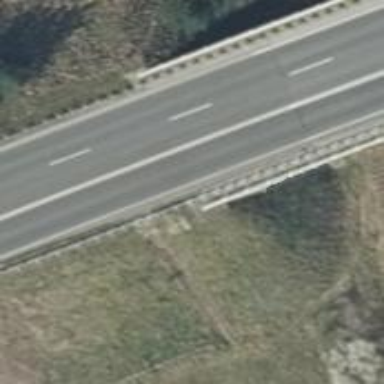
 designed for trunk highway and motorroad."